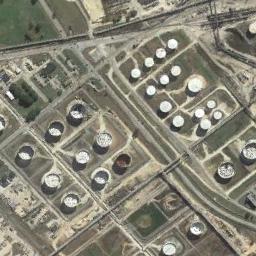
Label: storage_tank